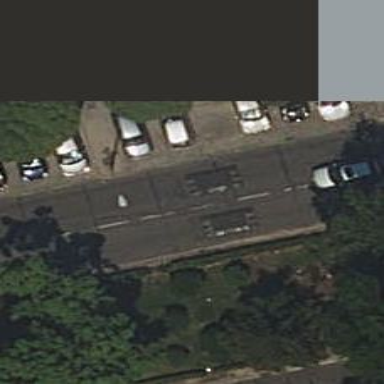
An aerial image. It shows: Traffic calming cushion.